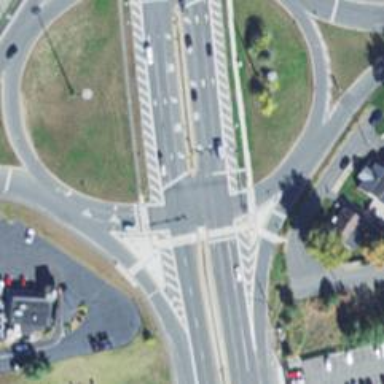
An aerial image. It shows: Primary highway with asphalt surface featuring circular junction.